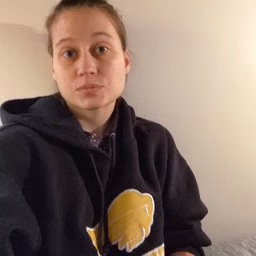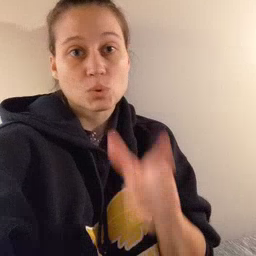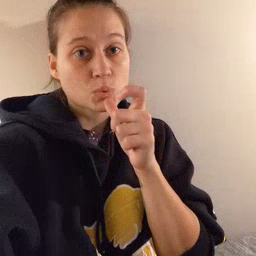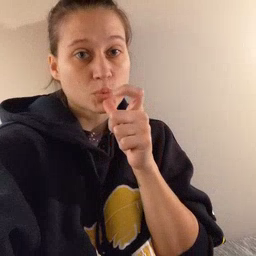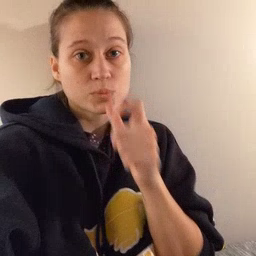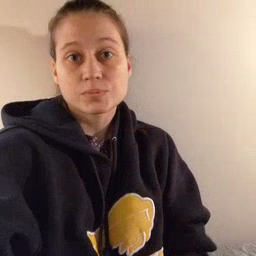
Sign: who